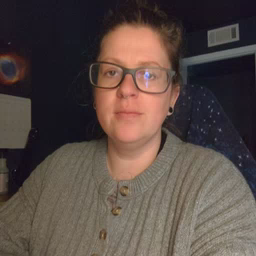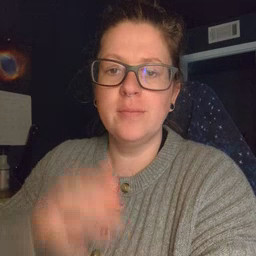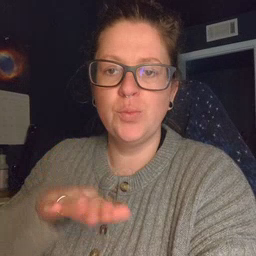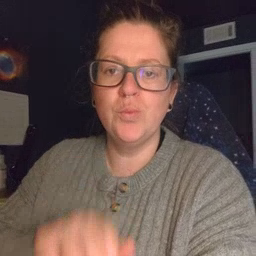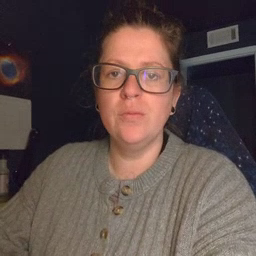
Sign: into